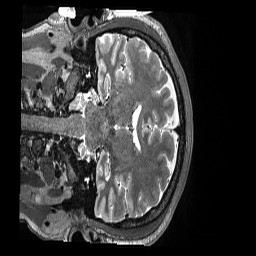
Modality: T2w
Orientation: coronal